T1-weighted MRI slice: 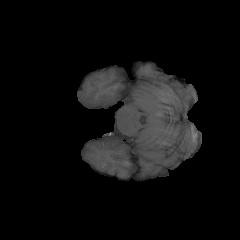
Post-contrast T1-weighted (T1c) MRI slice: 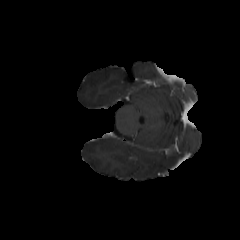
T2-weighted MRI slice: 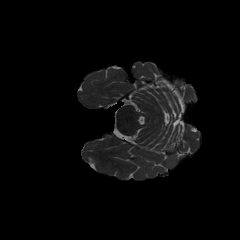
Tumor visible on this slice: no